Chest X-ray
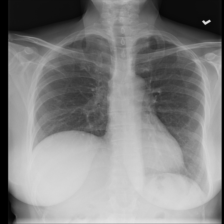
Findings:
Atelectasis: negative
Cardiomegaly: negative
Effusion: negative
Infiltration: negative
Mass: negative
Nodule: negative
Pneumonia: negative
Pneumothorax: negative
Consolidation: negative
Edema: negative
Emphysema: negative
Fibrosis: negative
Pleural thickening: negative
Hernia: negative